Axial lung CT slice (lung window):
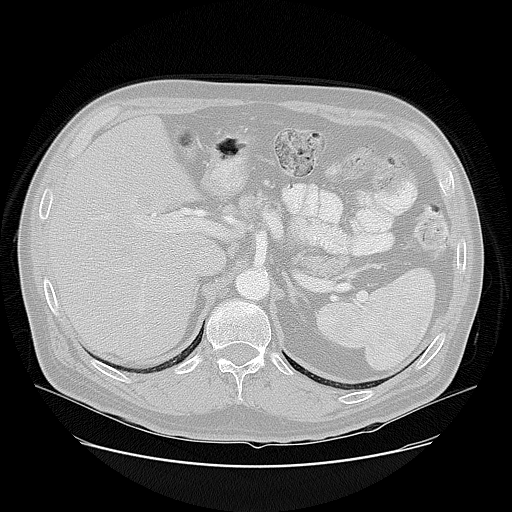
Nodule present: no